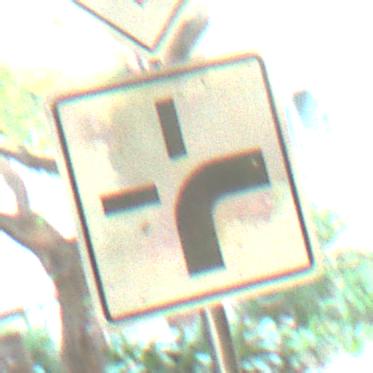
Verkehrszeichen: VerlaufVorfahrtsstrasse3
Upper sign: Vorfahrtsstrasse
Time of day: MorningAfternoon
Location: Roofed (Special)
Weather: NotSpecified
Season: NotSpecified
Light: Artificial